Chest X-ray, AP view. Patient: 27 years old, sex F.
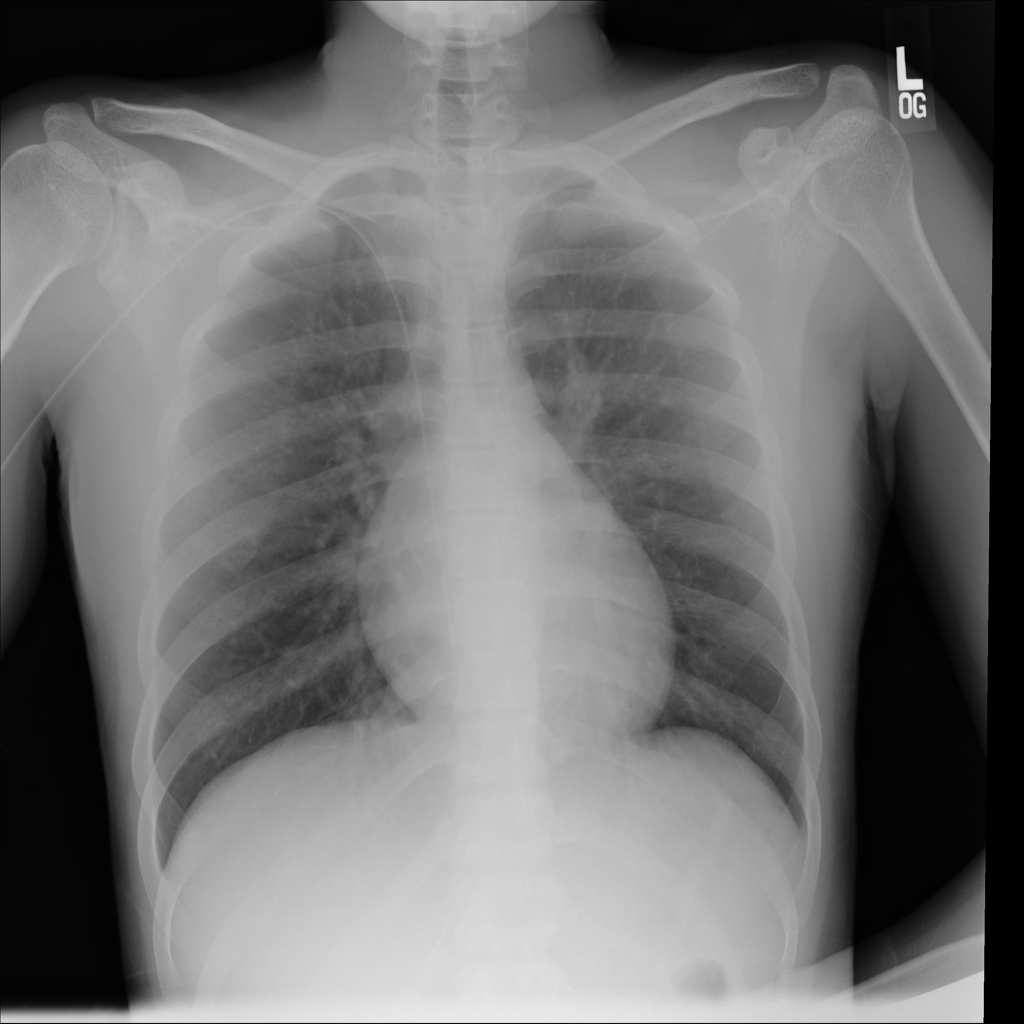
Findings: No Finding